Interaction volume radius: 5 \u00c5
Interaction volume height: 30 \u00c5
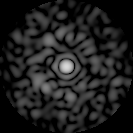
Disorder parameter: 0.802